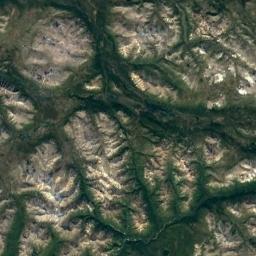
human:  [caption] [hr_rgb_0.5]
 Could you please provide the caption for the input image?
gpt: There is a cliff in the mountains .

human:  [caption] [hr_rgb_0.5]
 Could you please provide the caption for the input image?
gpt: The mountains are winding and undulating .

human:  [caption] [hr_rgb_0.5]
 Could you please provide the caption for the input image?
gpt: The mountain is full of bare land with lines of green plants .

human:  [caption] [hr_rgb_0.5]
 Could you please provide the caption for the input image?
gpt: The folded mountain has a series of rugged mountains and is covered with some vegetation .

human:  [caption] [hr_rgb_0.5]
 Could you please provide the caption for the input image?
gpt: There are some rifts and green mosses on the brown mountain .